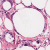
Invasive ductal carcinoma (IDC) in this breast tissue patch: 0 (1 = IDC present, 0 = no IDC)